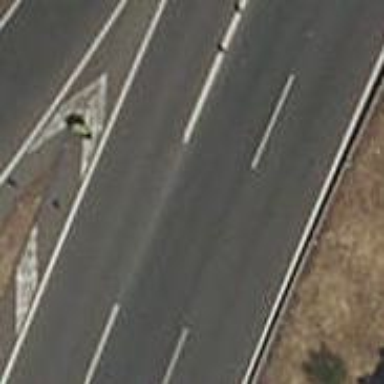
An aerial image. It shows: View of motorway.